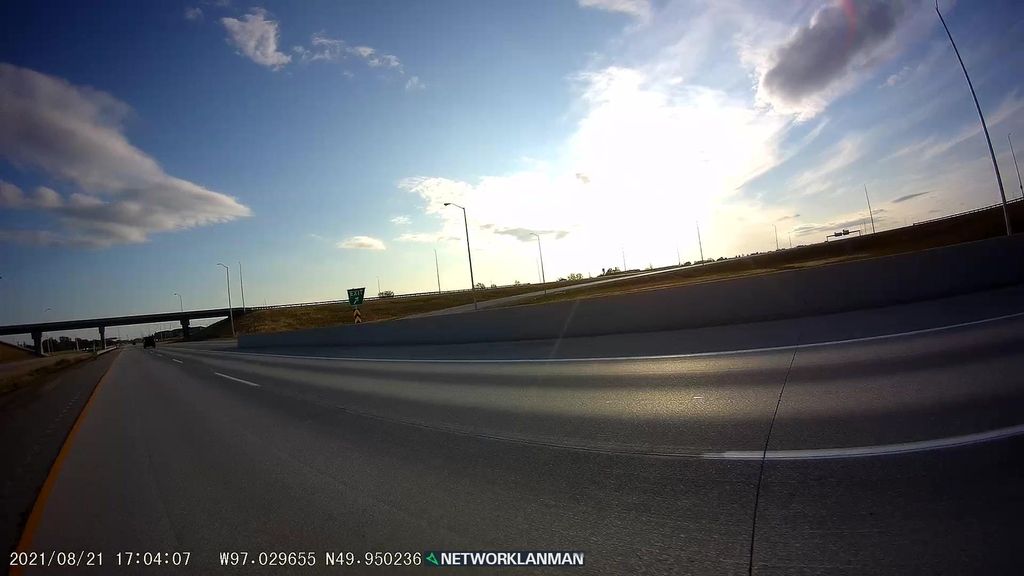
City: winnipeg